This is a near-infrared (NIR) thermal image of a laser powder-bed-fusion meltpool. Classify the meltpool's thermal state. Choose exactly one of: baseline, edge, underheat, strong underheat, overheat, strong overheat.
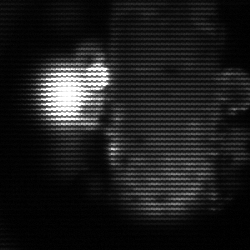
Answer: strong underheat